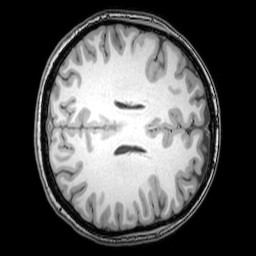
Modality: T1w
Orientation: axial
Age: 25
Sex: female
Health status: healthy
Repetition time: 0.081 s
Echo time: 0.037 s